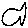
Label: fish